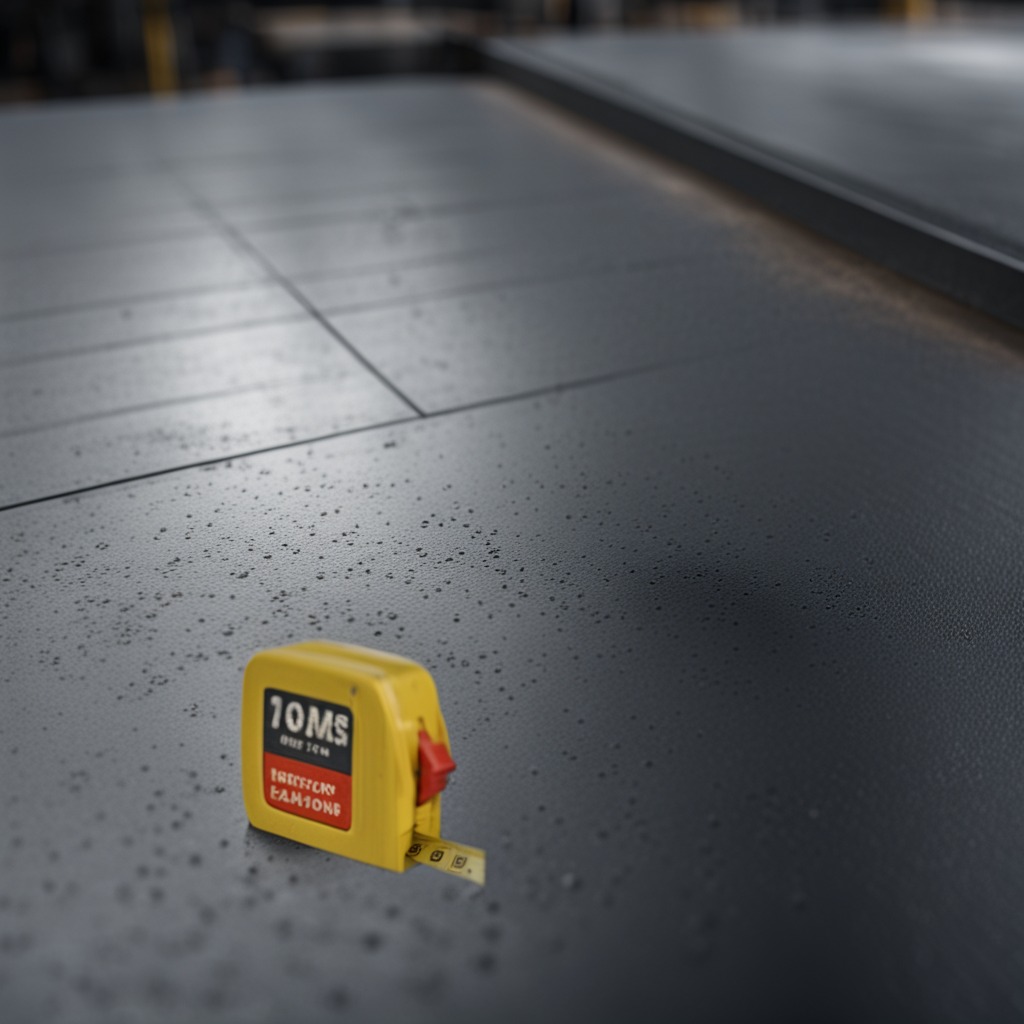
A measuring tape is lying on the cold steel table in a mining workshop.